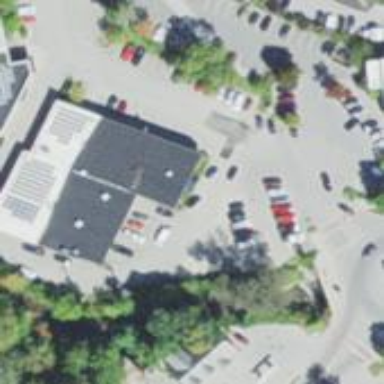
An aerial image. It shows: Car shop building.